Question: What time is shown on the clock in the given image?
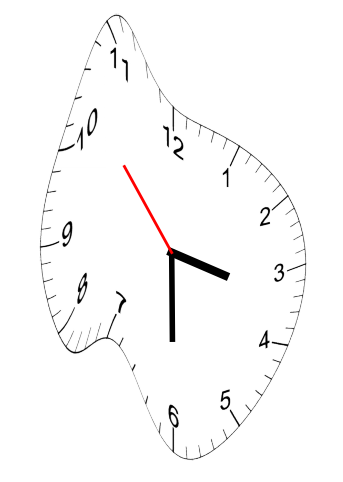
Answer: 03:29:53